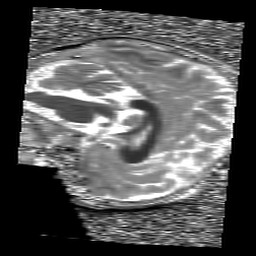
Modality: T1map
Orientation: sagittal
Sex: male
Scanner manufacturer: siemens
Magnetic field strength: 3 T
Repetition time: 5 s
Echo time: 0.00368 s